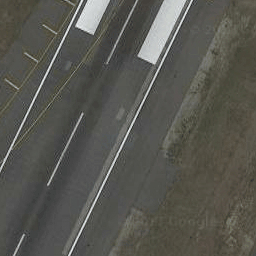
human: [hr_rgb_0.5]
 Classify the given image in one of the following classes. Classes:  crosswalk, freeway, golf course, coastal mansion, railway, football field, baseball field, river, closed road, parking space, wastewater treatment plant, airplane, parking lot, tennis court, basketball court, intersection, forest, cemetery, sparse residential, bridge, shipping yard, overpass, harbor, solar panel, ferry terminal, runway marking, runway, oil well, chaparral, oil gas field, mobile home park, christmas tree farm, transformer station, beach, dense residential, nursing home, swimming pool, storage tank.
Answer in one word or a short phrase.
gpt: runway